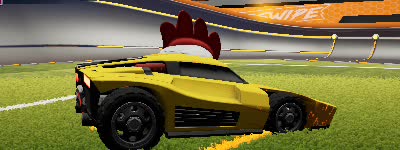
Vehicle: breakout